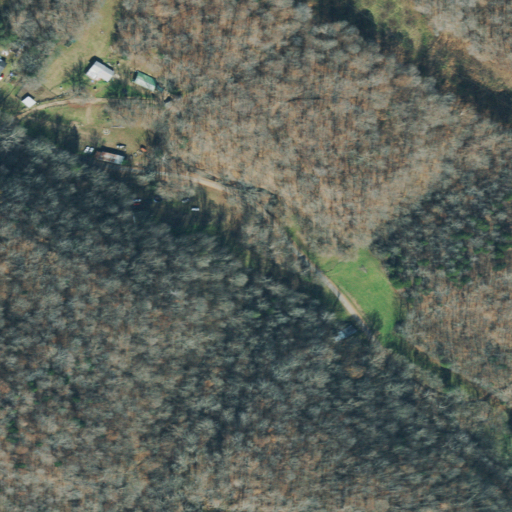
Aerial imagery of valley in Tennessee named Jones Hollow containing deciduous forest, open development, mixed forest, pasture, and medium intensity development